Interaction volume radius: 10 \u00c5
Interaction volume height: 40 \u00c5
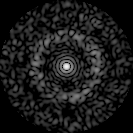
Disorder parameter: 0.8292